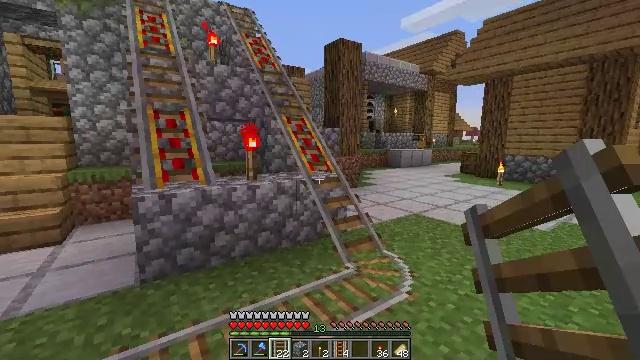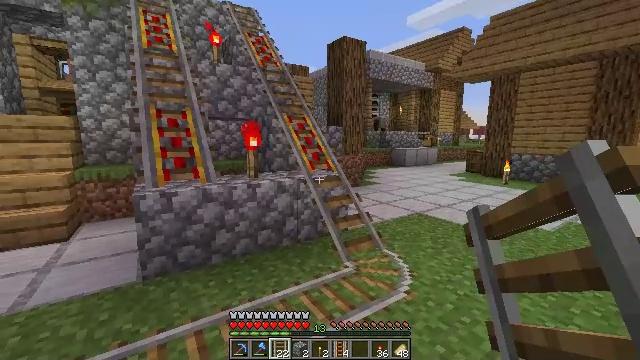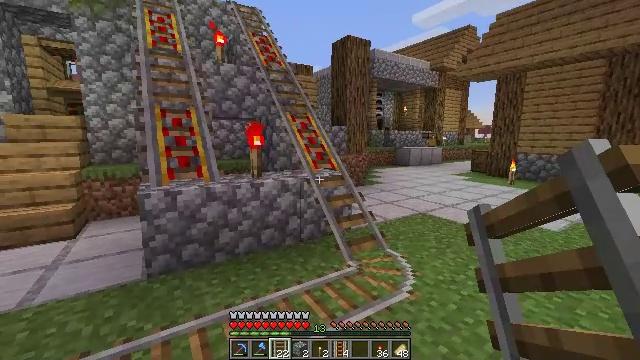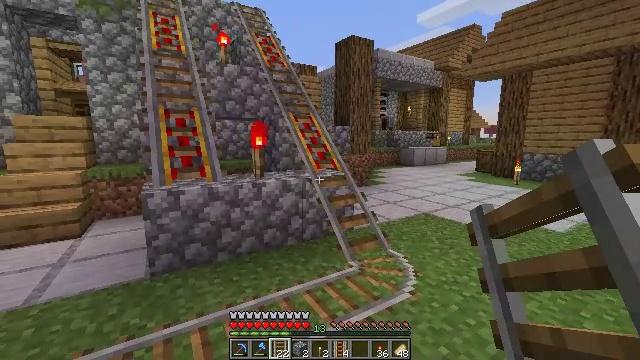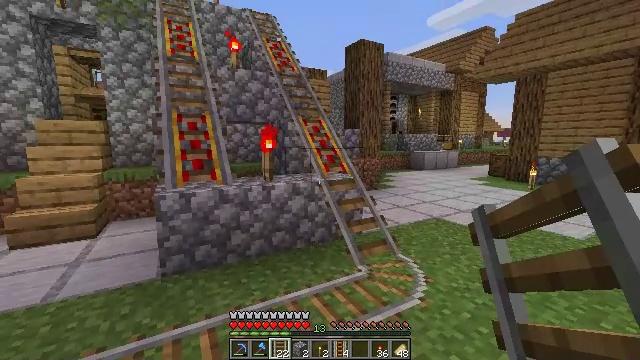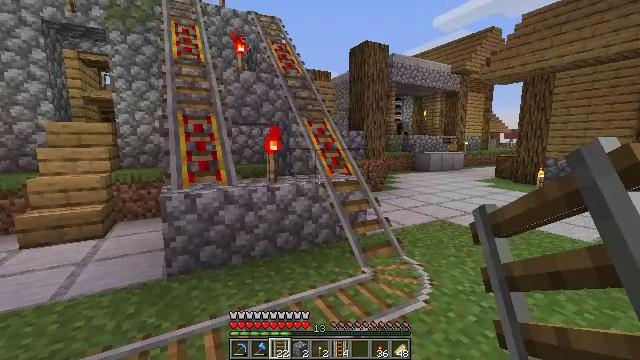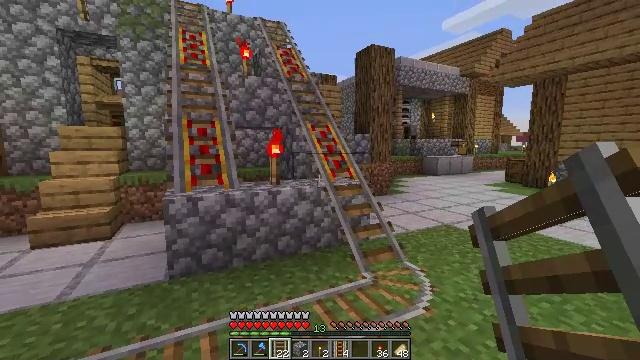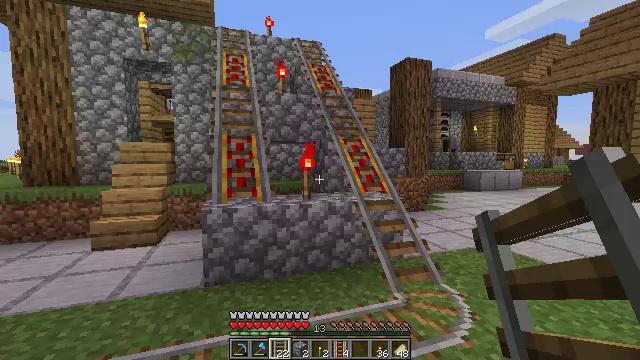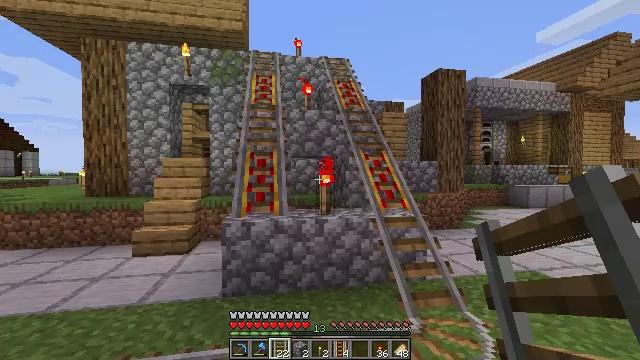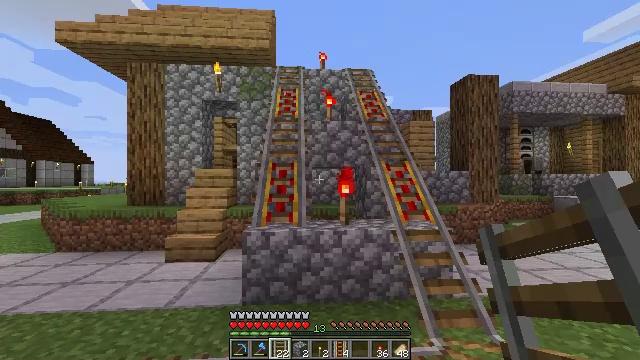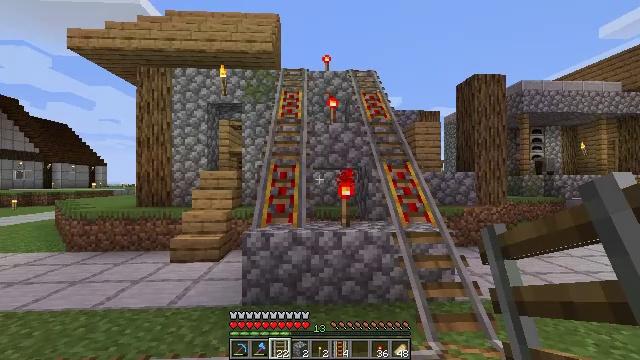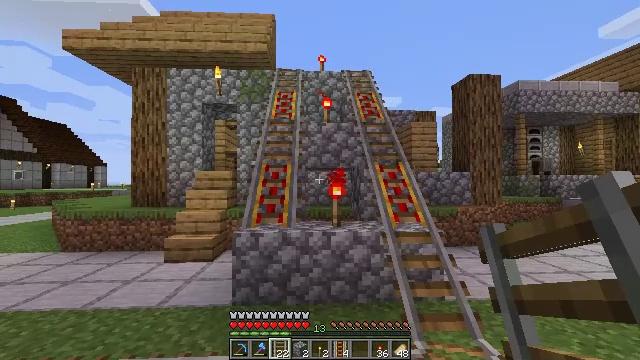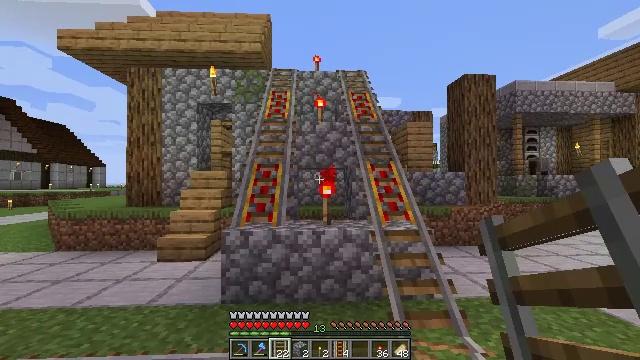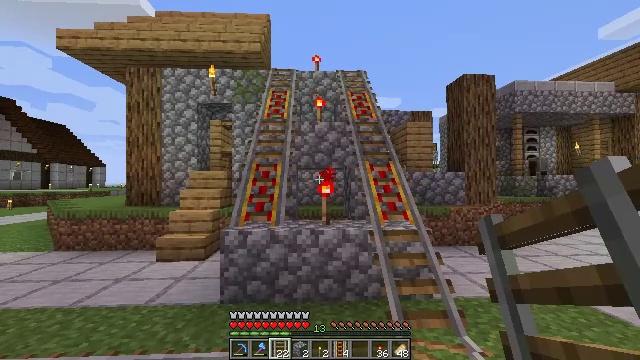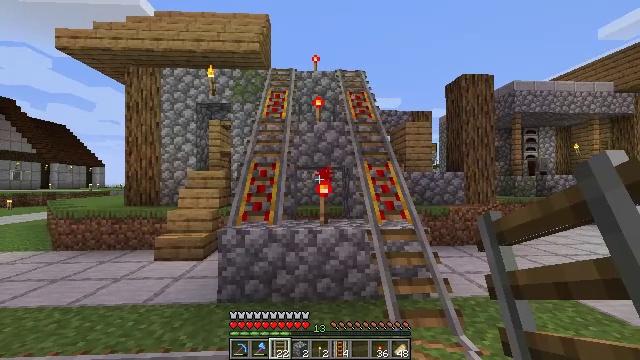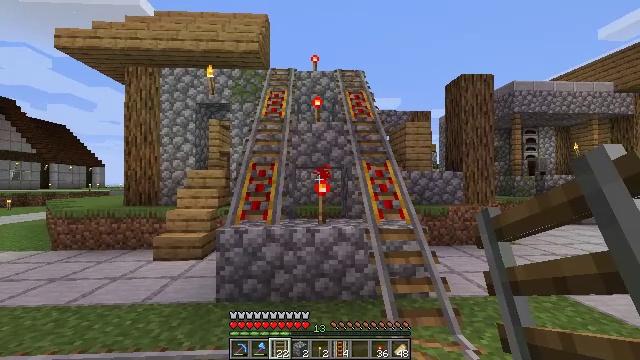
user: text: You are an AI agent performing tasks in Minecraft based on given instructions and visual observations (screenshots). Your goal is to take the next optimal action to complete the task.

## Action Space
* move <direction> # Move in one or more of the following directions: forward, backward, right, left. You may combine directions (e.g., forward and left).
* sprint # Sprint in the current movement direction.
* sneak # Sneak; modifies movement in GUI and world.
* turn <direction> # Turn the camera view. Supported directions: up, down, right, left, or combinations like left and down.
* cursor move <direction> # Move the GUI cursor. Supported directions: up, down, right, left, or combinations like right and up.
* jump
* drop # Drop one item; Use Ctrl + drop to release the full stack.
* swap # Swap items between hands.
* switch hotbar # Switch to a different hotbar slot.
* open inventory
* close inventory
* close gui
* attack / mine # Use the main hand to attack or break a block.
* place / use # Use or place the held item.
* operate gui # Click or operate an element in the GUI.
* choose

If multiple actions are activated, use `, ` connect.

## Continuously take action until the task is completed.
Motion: motion action
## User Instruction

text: Destroy the cauldron to put it in your inventory.
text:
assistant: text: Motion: turn left
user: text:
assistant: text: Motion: no_op
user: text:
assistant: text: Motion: no_op
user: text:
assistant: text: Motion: turn left
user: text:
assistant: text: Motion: turn left
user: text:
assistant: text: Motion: move right, turn left
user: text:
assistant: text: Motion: move right, turn left and up
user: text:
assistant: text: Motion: move right, turn left and up
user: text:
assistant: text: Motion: move right, turn left and up
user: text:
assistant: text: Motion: move right, turn left
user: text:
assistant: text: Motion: no_op
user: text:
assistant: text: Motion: no_op
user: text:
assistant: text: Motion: no_op
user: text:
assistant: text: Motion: no_op
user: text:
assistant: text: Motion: no_op
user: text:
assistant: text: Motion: no_op
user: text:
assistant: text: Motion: no_op
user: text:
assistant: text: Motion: no_op
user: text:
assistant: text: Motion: no_op
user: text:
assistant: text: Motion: no_op
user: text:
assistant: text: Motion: no_op
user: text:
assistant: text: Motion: no_op
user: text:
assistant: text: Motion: no_op
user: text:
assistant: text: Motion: no_op
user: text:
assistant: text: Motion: no_op
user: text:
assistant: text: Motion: no_op
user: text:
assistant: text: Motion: no_op
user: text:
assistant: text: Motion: no_op
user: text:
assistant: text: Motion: no_op
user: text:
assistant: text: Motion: no_op